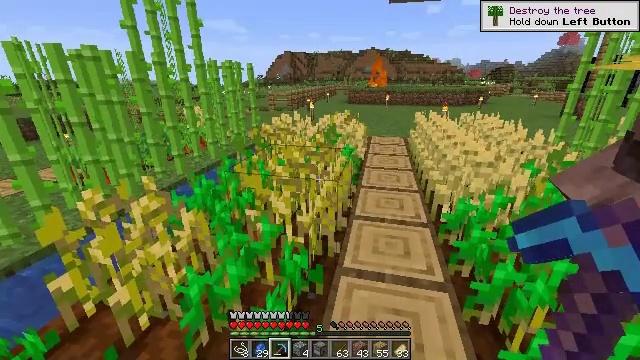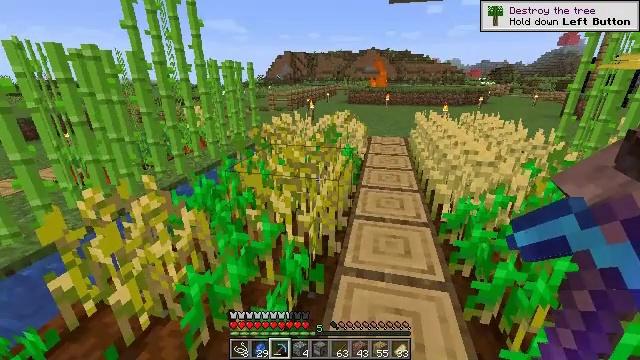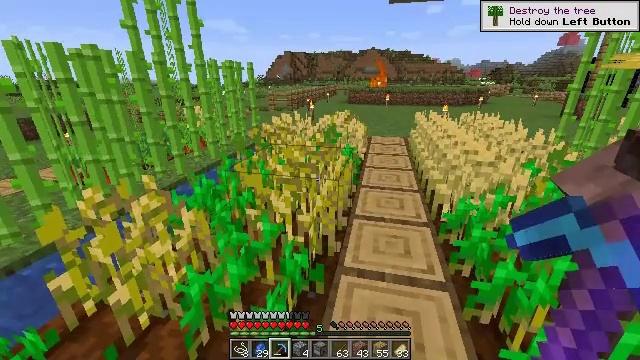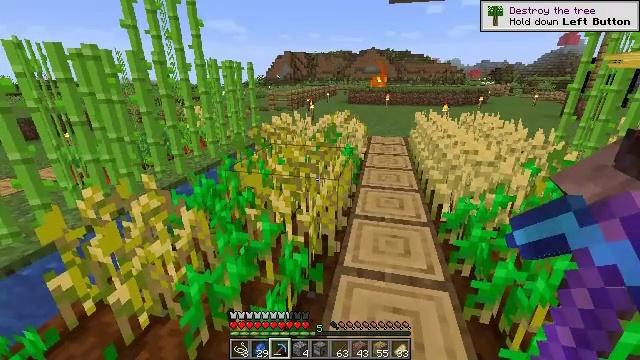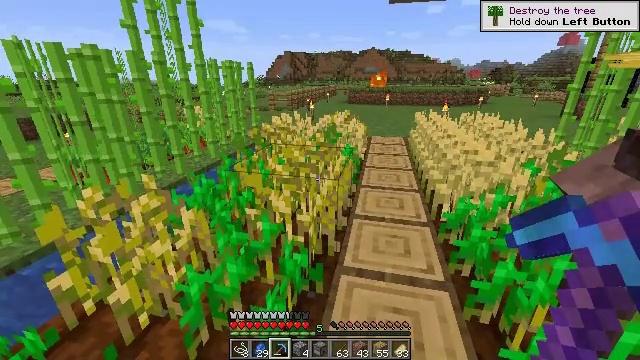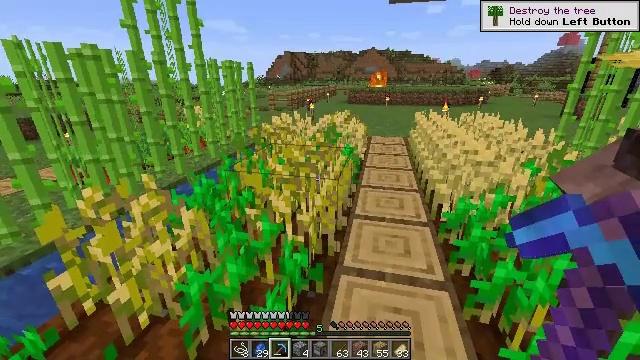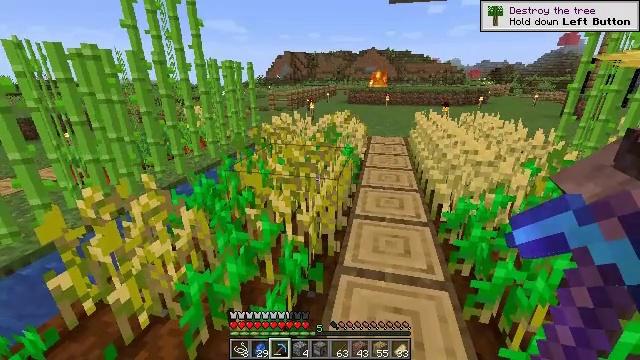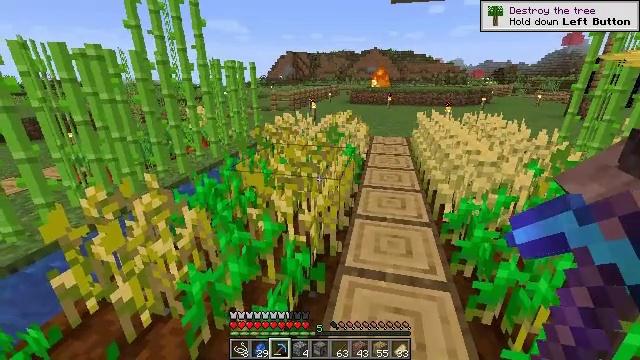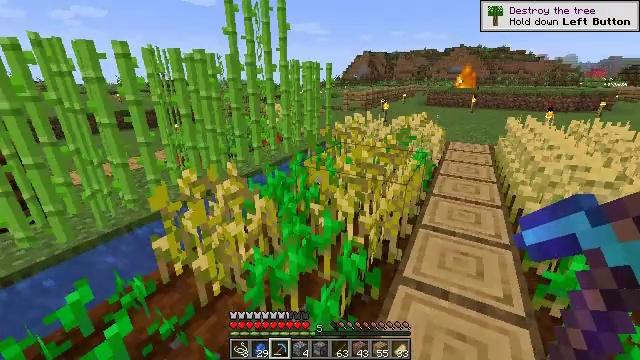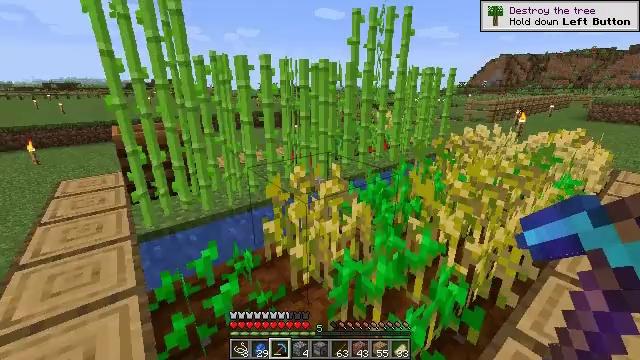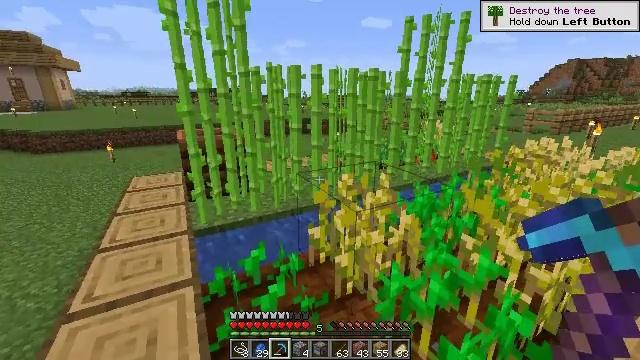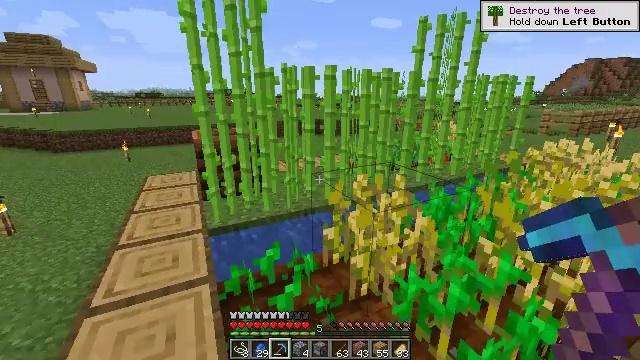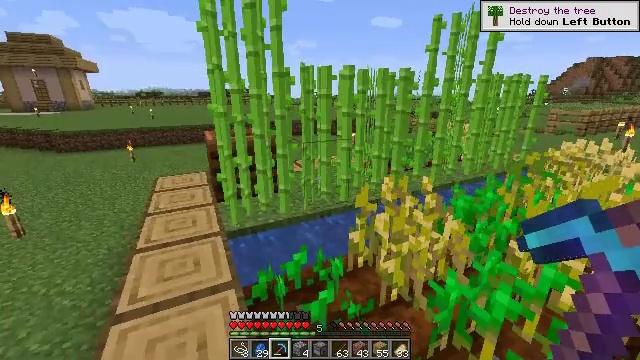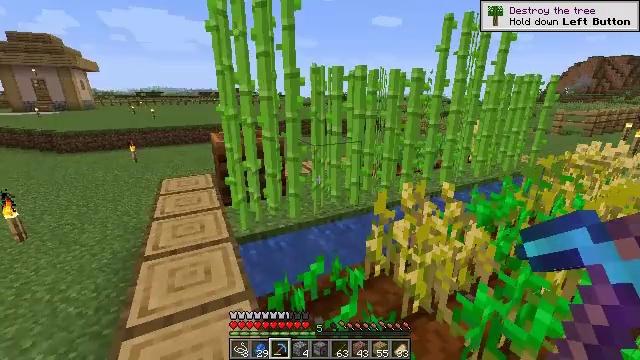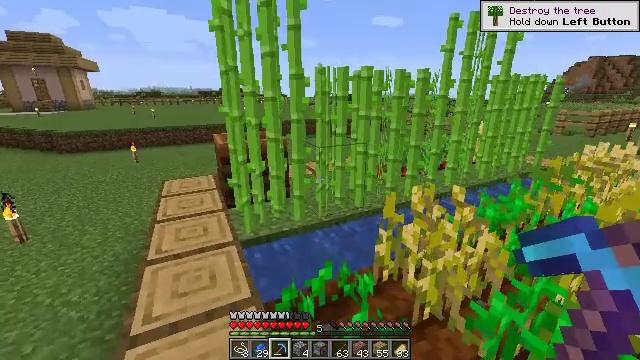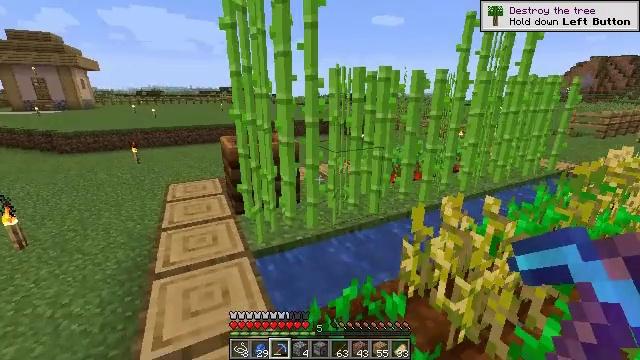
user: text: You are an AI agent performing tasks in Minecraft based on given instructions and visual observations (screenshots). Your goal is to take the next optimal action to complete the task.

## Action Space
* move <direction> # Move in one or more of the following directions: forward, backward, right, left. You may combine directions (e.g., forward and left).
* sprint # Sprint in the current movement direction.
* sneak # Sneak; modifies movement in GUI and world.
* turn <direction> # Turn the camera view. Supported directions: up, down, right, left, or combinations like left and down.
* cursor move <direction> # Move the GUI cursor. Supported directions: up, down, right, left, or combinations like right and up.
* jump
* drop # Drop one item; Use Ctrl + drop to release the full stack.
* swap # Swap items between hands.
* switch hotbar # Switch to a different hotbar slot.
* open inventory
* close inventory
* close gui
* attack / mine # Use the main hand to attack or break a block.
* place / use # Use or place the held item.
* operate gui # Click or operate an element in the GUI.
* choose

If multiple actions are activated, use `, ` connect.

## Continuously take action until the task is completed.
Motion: motion action
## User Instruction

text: Break the sugar cane.
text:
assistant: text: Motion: no_op
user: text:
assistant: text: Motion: no_op
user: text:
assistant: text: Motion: no_op
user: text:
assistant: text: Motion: no_op
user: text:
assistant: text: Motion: no_op
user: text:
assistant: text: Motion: no_op
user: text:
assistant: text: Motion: no_op
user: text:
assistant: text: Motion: turn left
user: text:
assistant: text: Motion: turn left and up
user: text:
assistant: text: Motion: move left, turn left and up
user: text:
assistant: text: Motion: move left, turn left
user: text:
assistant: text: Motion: move forward and move left
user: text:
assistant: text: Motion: move forward and move left
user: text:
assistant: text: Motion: move forward and move left
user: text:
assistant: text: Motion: move forward and move left
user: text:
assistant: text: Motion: move forward and move left
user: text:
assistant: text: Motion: move forward and move left
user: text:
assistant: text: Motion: move forward and move left
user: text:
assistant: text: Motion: move forward and move left, turn right
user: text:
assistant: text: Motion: move forward and move left, turn right
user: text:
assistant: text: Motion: move forward and move left, turn right
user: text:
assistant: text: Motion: move forward and move left
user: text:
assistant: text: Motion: move forward and move left, turn right
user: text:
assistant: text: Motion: move forward and move left, turn right
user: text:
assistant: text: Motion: move forward and move left, turn right
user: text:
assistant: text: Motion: move forward and move left, turn right
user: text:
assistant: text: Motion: move forward and move left, turn right
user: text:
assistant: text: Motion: turn right
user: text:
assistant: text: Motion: turn right
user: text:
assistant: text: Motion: turn right